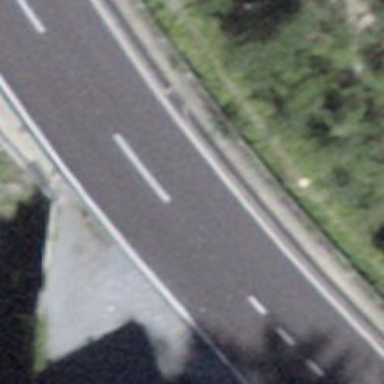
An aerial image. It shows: Set of steps on the road.